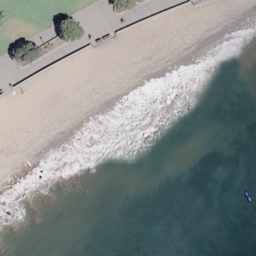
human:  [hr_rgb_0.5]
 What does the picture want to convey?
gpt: beach